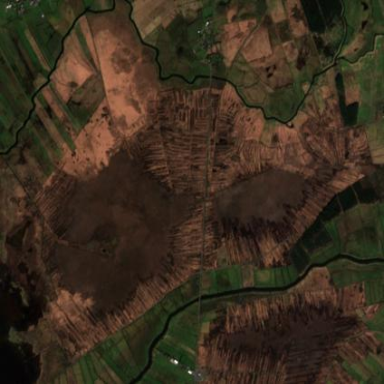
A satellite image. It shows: Bog wetland area.